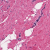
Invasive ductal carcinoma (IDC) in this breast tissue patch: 0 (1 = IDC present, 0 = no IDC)